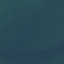
Land use / land cover class: SeaLake